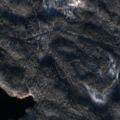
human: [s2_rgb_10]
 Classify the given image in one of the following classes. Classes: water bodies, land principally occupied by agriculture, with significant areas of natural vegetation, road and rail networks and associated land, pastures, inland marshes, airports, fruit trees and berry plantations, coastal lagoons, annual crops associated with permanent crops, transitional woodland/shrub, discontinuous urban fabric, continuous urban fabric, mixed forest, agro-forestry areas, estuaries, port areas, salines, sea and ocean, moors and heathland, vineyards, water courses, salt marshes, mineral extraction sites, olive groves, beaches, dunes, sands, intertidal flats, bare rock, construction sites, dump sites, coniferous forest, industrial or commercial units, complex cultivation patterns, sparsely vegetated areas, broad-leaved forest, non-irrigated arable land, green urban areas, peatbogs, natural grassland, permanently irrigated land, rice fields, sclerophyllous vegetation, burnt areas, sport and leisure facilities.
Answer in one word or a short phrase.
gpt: coniferous forest, mixed forest, water bodies